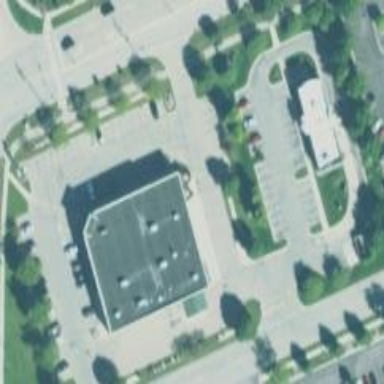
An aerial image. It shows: Retail building.